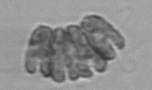
Label: Corymbellus